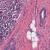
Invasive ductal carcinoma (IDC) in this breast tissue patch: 1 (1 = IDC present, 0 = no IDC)